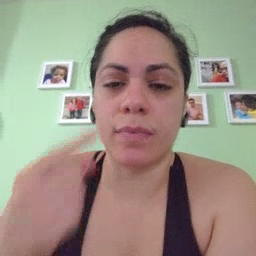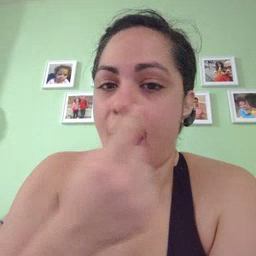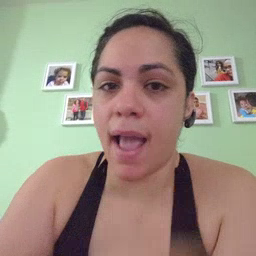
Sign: eye